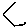
Label: hexagon